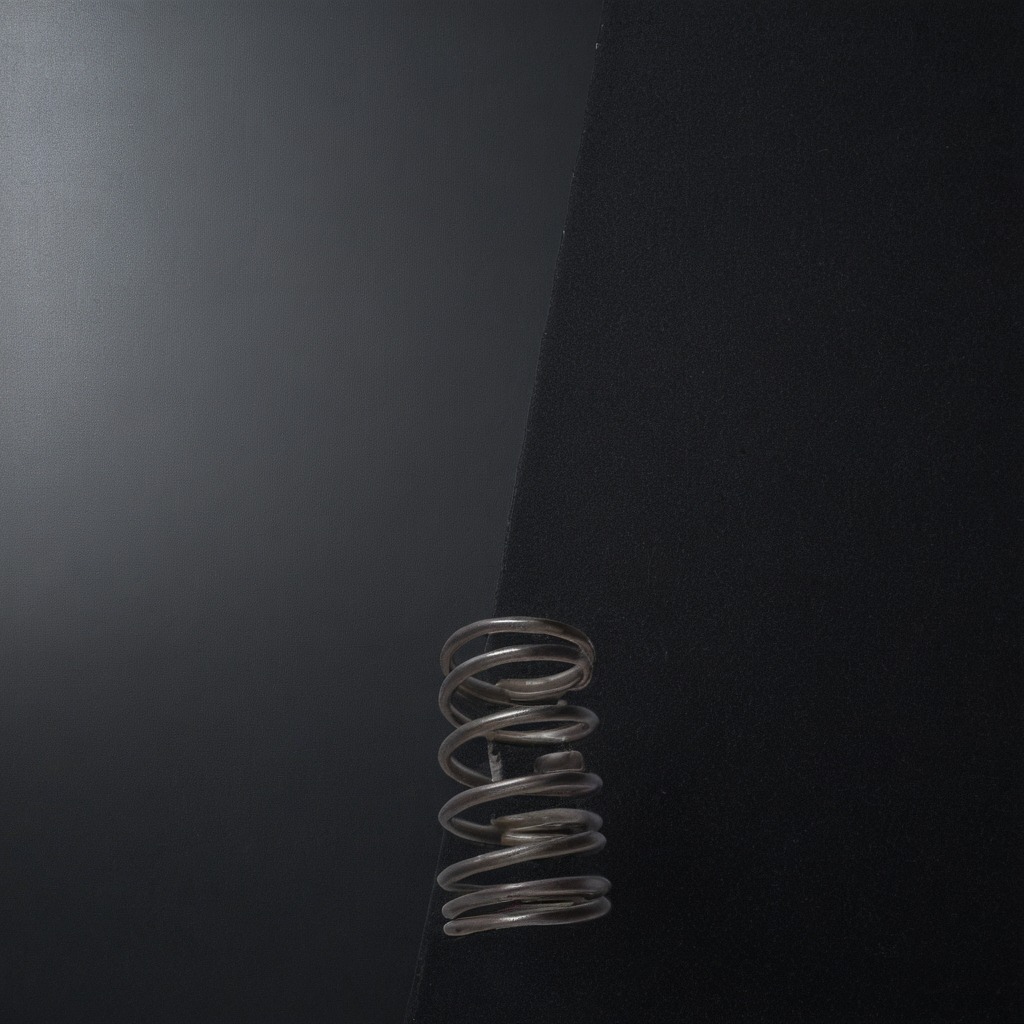
A coiled metal spring lies on the granite tabletop.